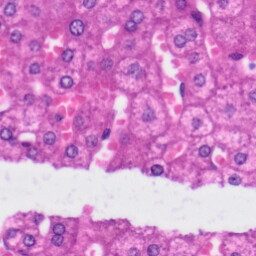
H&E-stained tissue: Liver